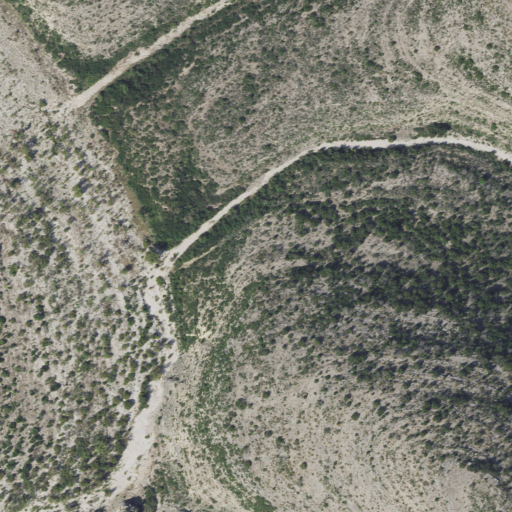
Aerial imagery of valley in Texas named Spotted Oak Canyon containing only shrub